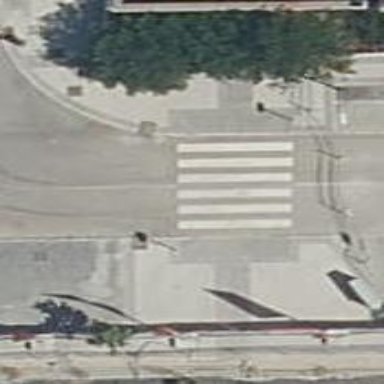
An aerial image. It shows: Uncontrolled zebra crossing on the road.